Question: I have this simple ListBox which displays a list of images horizontal en vertical.
I have also added a tick image on every image. Now I would like to enable this tick image only when the item is selected in the Listbox.
How can I achieve this?
ListBox XAML:
'''
<ListBox x:Name="PhotoCollection"
Grid.Row="2"
Grid.ColumnSpan="4"
ItemsSource="{Binding PhotoCollection, Mode=TwoWay, UpdateSourceTrigger=PropertyChanged}"
ScrollViewer.HorizontalScrollBarVisibility="Disabled"
SelectionMode="Multiple">
<ListBox.ItemTemplate>
<DataTemplate>
<StackPanel Orientation="Vertical">
<Border BorderBrush="White"
BorderThickness="2"
Margin="5"
Background="LightGray">
<Grid>
<Image Source="{Binding}"
Stretch="Uniform"
Width="50"
Height="50"
Margin="5" />
<Image Source="{StaticResource Check_24}"
Visibility="{Binding Converter={StaticResource VisibleConverter}, RelativeSource={RelativeSource Mode=FindAncestor, AncestorType={x:Type ListBoxItem}, AncestorLevel=1},Path=IsSelected}"
Stretch="Uniform"
Width="20"
Height="20"
Margin="5"
HorizontalAlignment="Right"
VerticalAlignment="Bottom"/>
</Grid>
</Border>
</StackPanel>
</DataTemplate>
</ListBox.ItemTemplate>
<ListBox.ItemsPanel>
<ItemsPanelTemplate>
<WrapPanel IsItemsHost="True"
Orientation="Horizontal" />
</ItemsPanelTemplate>
</ListBox.ItemsPanel>
</ListBox>
'''
This line does the trick
'''
Visibility="{Binding Converter={StaticResource VisibleConverter}, RelativeSource={RelativeSource Mode=FindAncestor, AncestorType={x:Type ListBoxItem}, AncestorLevel=1},Path=IsSelected}"
'''

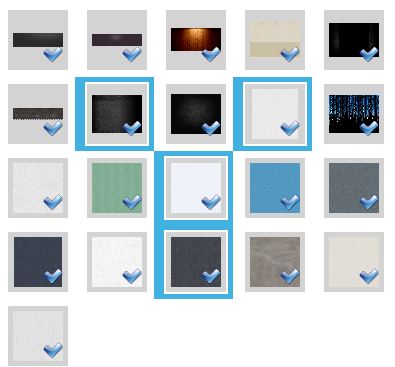
Answer: When I need to bind visibility of items to boolean values, I've been using a converter class:
'''
public class BoolToVisibleOrHidden : IValueConverter {
public BoolToVisibleOrHidden() { }
public bool Collapse { get; set; }
public bool Reverse { get; set; }
public object Convert(object value, Type targetType, object parameter, System.Globalization.CultureInfo culture) {
bool bValue = (bool)value;
if (bValue != Reverse) {
return Visibility.Visible;
} else {
if (Collapse)
return Visibility.Collapsed;
else
return Visibility.Hidden;
}
}
public object ConvertBack(object value, Type targetType, object parameter, System.Globalization.CultureInfo culture) {
Visibility visibility = (Visibility)value;
if (visibility == Visibility.Visible)
return !Reverse;
else
return Reverse;
}
}
'''
After grabbing an instance of it in XAML like so :
'''
<local:BoolToVisibleOrHidden x:Key="BoolToVisConverter" Collapse="True" />
'''
I can bind visibility of items like this:
'''
Visibility="{Binding Converter={StaticResource BoolToVisConverter}, Path=DataContext.PATHTOBOOLEAN}"
'''